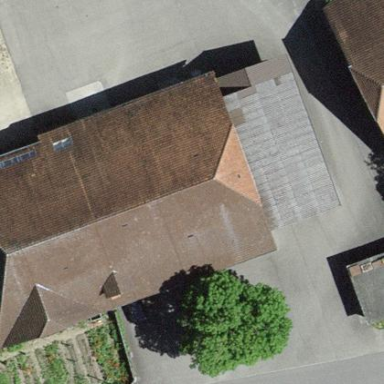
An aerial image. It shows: Farm building.